Question: I'm trying to use auto layout for automatically resize my scroll view. Although I created space constraints as 0, there are 16 pixels space from both left and right sides of the screen in run time.
Design time picture:

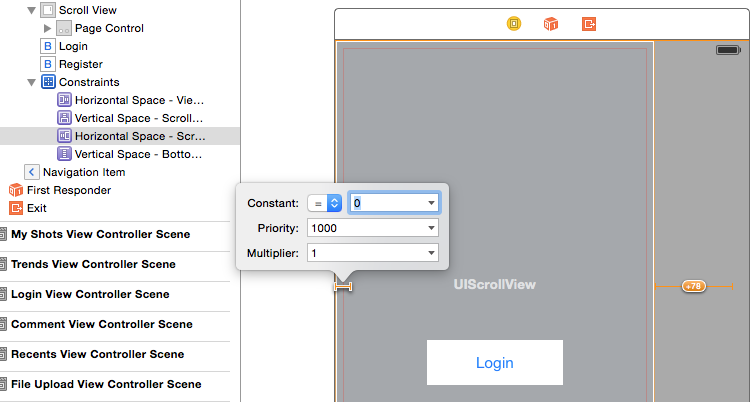
Answer: uncheck Constrain to margins option